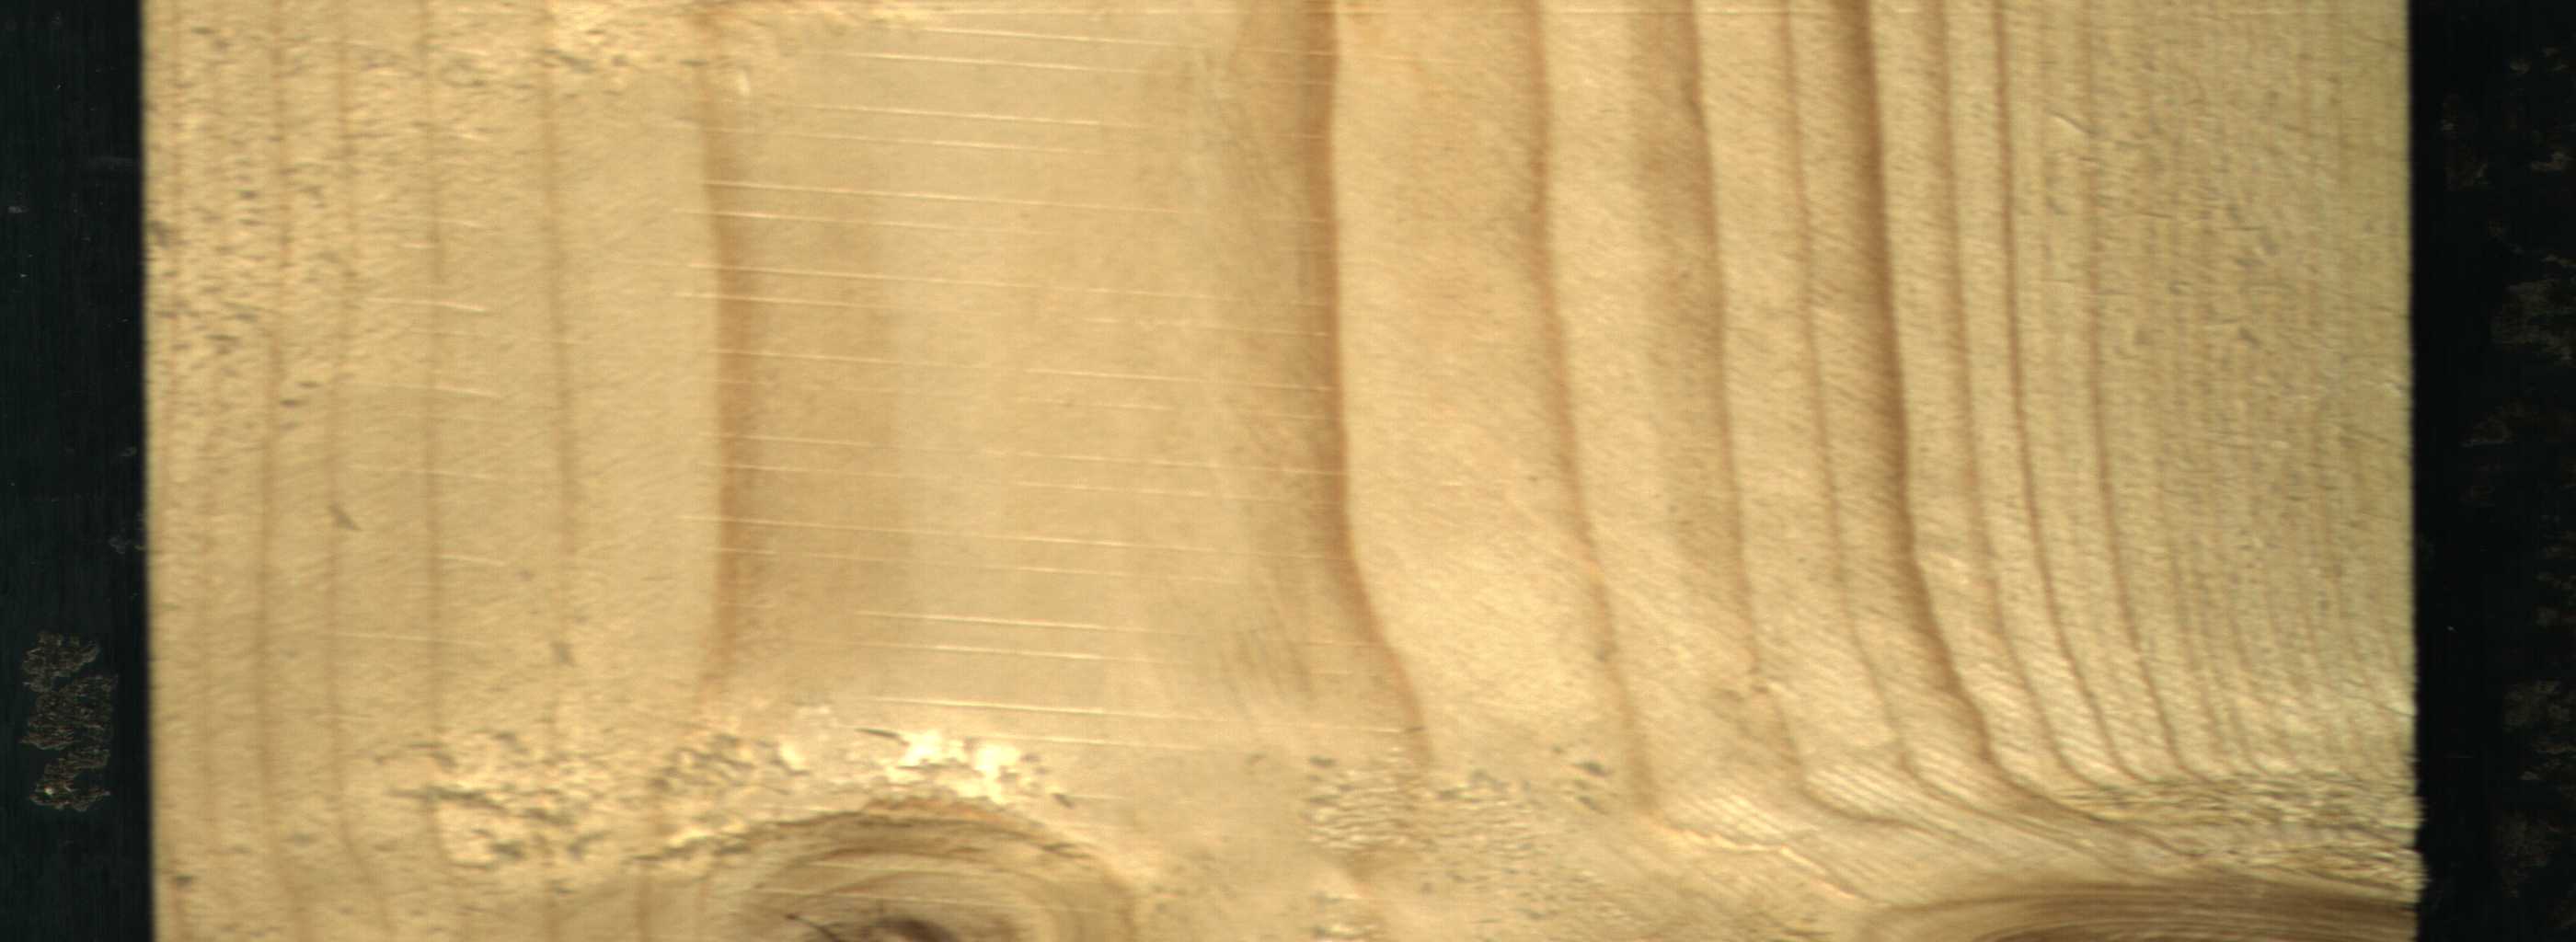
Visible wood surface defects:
Live_Knot
Live_Knot